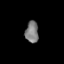
Tissue: lung
Cell type: Endothelial cells
Senescence score: 0.5399
Nuclear area (px): 277
Mean DAPI intensity: 123.83